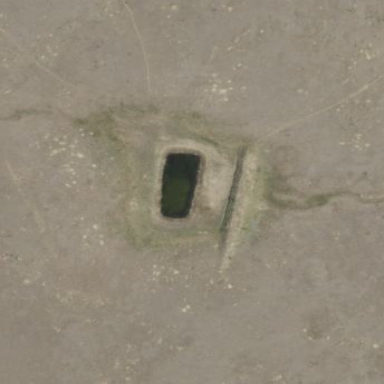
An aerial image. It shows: Reservoir.